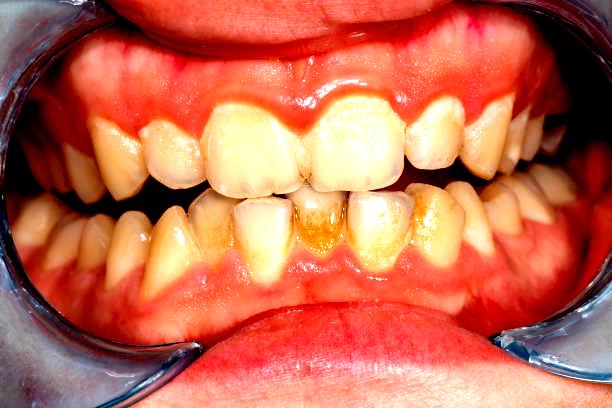
Condition: Calculus